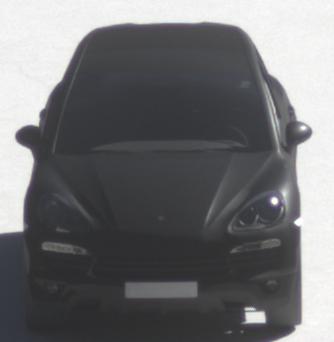
Make: Porsche
Model: Cayenne
Detailed model: Cayenne (958)
Model produced from: 2010/05
Model produced until: 2014/07
Doors: 5
Color: black
Road condition: dry road
Daytime: morning or afternoon
Contrast: high contrast